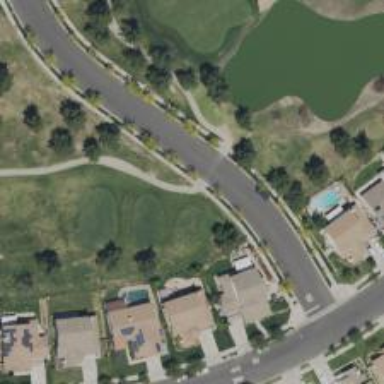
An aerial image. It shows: Path for both roads and golfers.